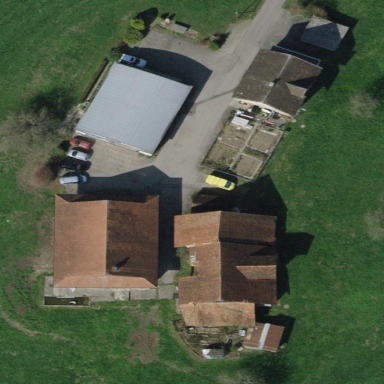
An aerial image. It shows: Farmyard in rural farm setting.